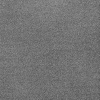
Atmospheric dust classification: dusty